Question: I am trying to run this python script called fselect in windows 7. It can be downloaded from this website: <URL> under this name called Feature selection tool. I am running it on Python 2.7.2.Facing a bit of problem running it..
Typed this first in IDLE:
'''
>>> import pprint
>>> import sys
>>> print pprint.pprint(sys.path)
>>> sys.path.append("C:\Users\HP\Documents\MATLAB\libsvm-3.11\tools")
>>> import fselect
Usage: training_file [testing_file]
'''
Then the problem is when i type the next part:
Tried this:
'''
>>> ./fselect.py TrainVec
SyntaxError: invalid syntax
'''
Next tried this:
'''
>>> fselect.py TrainVec
SyntaxError: invalid syntax
'''
Next tried this:
'''
>>> TrainVec
Traceback (most recent call last):
File "<pyshell#7>", line 1, in <module>
TrainVec
NameError: name 'TrainVec' is not defined
'''
Tried this also:
'''
>>> TrainVec.mat
Traceback (most recent call last):
File "<pyshell#8>", line 1, in <module>
TrainVec.mat
NameError: name 'TrainVec' is not defined
'''
What is the correct way of typing it? Need some guidance on it...
tried running using cmd but there is an error...

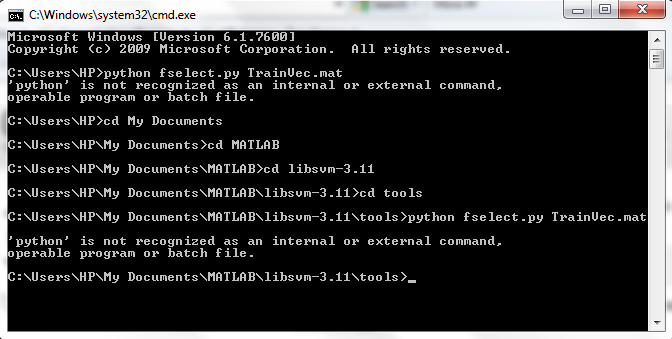
Answer: If you are trying to run the 'fselect.py' directly from the command prompt, make sure that python is set into the path variable. For guidance with that, please read <URL>.
The script will also invoke 'grid.py'. 'grid.py' requires 'gnuplot' to be there. So ensure that 'grid.py' is running properly and if necessary check the paths of the 'svm_train', 'svm_test' in the script along with that of 'grid.py'.
Hope it will work now.